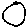
Label: circle